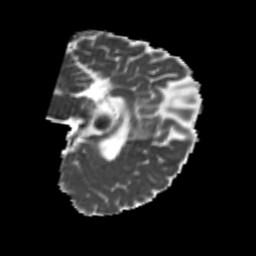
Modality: MD
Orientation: sagittal
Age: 23
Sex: female
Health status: healthy
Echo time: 0.074 s